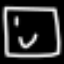
Label: square